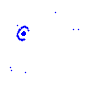
Particle: pion